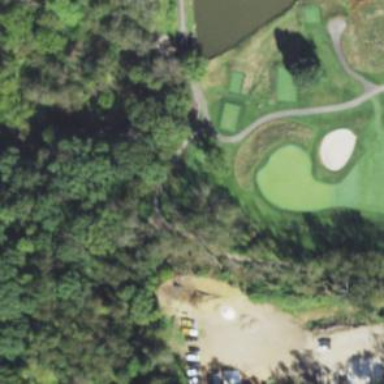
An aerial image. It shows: Footway that resembles golf path.